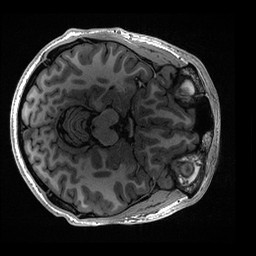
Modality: T1w
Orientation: axial
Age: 20
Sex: male
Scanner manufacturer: ge
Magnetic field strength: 3 T
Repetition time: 0.006952 s
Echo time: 0.00292 s